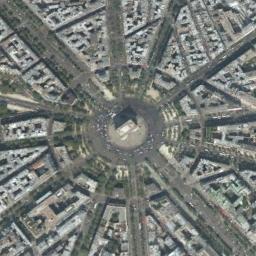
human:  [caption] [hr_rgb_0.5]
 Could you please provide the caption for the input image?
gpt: The roundabout with some exits and entrances is in the commercial area and a building is in the middle of the roundabout .

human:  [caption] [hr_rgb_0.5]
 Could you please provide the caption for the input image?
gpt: The roundabout is next to buildings and trees .

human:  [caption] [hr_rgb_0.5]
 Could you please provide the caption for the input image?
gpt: There are many buildings around the roundabout .

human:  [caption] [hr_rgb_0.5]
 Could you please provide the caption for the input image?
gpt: There are many bifurcation roads with many moving and waiting vehicles, And many neatly arranged tall buildings and some trees around the roundabout .

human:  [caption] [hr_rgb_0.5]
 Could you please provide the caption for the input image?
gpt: There are many buildings around the roundabout .